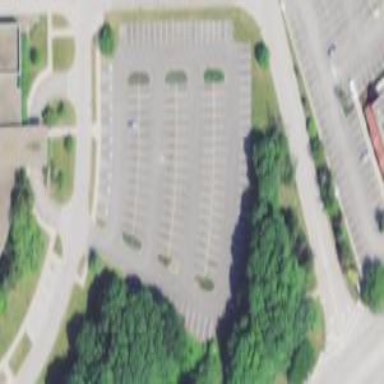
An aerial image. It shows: Road serving as parking aisle.